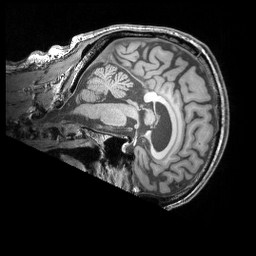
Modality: T1w
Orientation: sagittal
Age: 61
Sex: male
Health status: ill
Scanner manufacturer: siemens
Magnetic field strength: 3 T
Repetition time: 1.75 s
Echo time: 0.00418 s